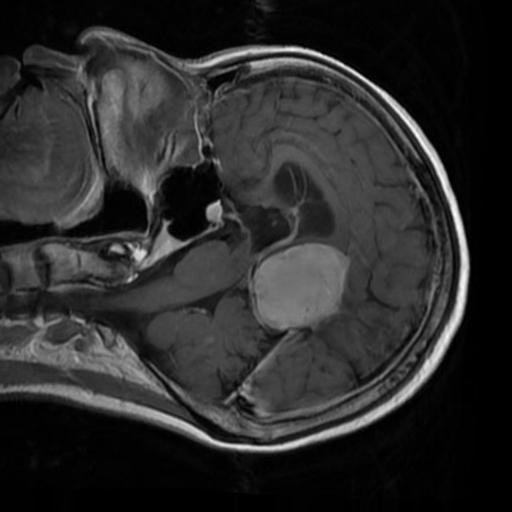
Label: brain_menin